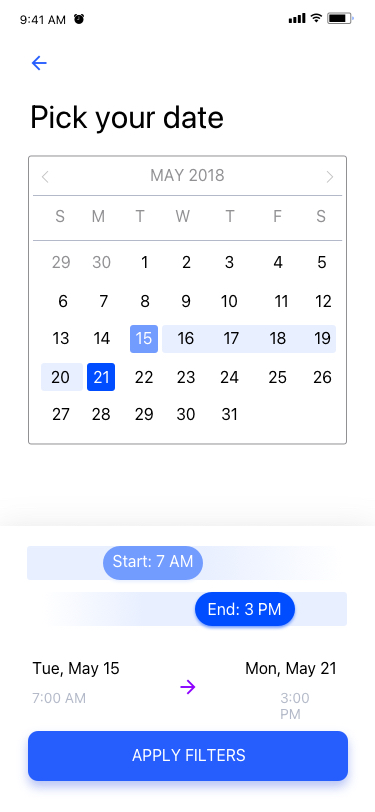
Text in this UI design:
MAY 2018
S
29
6
13
20
27
M
30
7
14
21
28
T
1
8
15
22
29
W
2
9
16
23
30
T
3
10
17
24
31
F
4
11
18
25
S
5
12
19
26
UI Text/Heading/H4/Hightlight
Pick your date
APPLY FILTERS
Tue, May 15
7:00 AM
End: 3 PM
Start: 7 AM
Mon, May 21
3:00 PM
9:41 AM